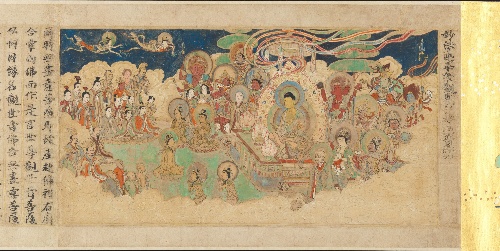
Title: 『妙法蓮華経』 「観世音菩薩普門品」|“Universal Gateway,” Chapter 25 of the Lotus Sutra
Artist: Sugawara Mitsushige
Artist bio: Japanese, active mid- 13th century
Date: dated 1257
Object type: Handscroll
Classification: Paintings
Medium: Handscroll; ink, color, and gold on paper
Culture: Japan
Period: Kamakura period (1185–1333)
Dimensions: Overall with mounting: 9 11/16 in. × 30 ft. 8 1/16 in. (24.6 × 934.9 cm)
Department: Asian Art
Credit line: Purchase, Louisa Eldridge McBurney Gift, 1953
Accession year: 1953
Repository: Metropolitan Museum of Art, New York, NY
Tags: Buddhism|Bodhisattvas